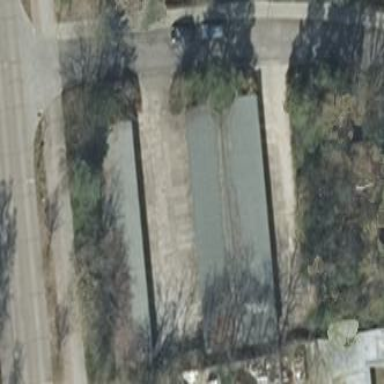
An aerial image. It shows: Garages as the designated land use.